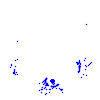
Particle: pion